Question: Currently I have a service that plays music. I want to show a notification when the service start to play music. This is what I do:
'''
public void setUpNotification() {
/*
* Set up the notification for the started service
*/
Notification.Builder notifyBuilder = new Notification.Builder(this);
notifyBuilder.setTicker("ticker");
notifyBuilder.setOngoing(true);
notifyBuilder.setContentTitle("title");
notifyBuilder.setContentInfo("content info");
// set up an Intent if the user clicks the notification
int NOTIFICATION_ID = 1;
Intent notifyIntent = new Intent(this, MainActivity.class);
notifyIntent.setFlags(Intent.FLAG_ACTIVITY_CLEAR_TOP
| Intent.FLAG_ACTIVITY_SINGLE_TOP);
PendingIntent pi = PendingIntent.getActivity(this, 0, notifyIntent,
NOTIFICATION_ID);
notifyBuilder.setContentIntent(pi);
Notification notification = notifyBuilder.build();
// start ongoing
startForeground(NOTIFICATION_ID, notification);
}
'''
The method gets called in the service playMusic() like this:
'''
public void playMusic(String songPath) {
if(mPlayer == null || !mPlayer.isPlaying()){
try {
mPlayer = MediaPlayer.create(getBaseContext(), Uri.parse(songPath));
mPlayer.start();
this.songPath = songPath;
} catch (IllegalStateException e) {
e.printStackTrace();
}
}else{
mPlayer.stop();
mPlayer.release();
mPlayer = MediaPlayer
.create(getBaseContext(), Uri.parse(songPath));
mPlayer.start();
this.songPath = songPath;
}
setUpNotification();
}
'''
The problem is that the notifications pending intent, content title and content info does not get displayed. The notification looks like this:

And as you can see, the title and content info doesn't get displayed. Also, when I click the notification it does not fire off my pending intent.
What am I doing wrong here? Any help is greatly appreciated.
Marcus
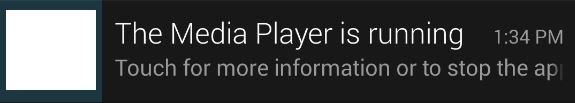
Answer: Per the <URL>.